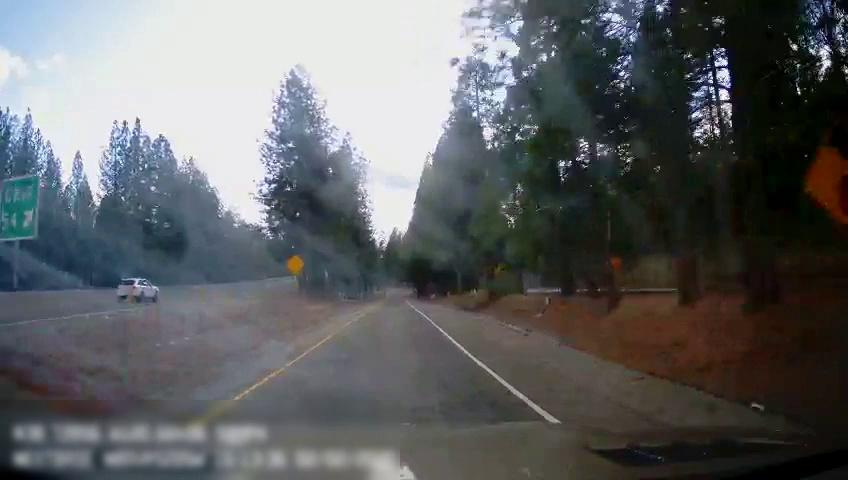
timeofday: Day
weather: Sunny
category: Drivable Space
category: Drivable Space
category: Vehicles | Car
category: Lanes | Alternate Lane
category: Lanes | Alternate Lane
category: Lanes | Alternate Lane
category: Traffic | Signs
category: Traffic | Signs
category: Traffic | Signs
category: Traffic | Signs
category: Traffic | Signs